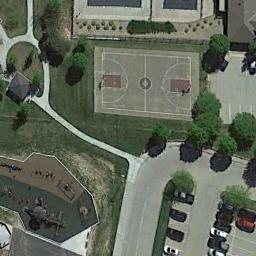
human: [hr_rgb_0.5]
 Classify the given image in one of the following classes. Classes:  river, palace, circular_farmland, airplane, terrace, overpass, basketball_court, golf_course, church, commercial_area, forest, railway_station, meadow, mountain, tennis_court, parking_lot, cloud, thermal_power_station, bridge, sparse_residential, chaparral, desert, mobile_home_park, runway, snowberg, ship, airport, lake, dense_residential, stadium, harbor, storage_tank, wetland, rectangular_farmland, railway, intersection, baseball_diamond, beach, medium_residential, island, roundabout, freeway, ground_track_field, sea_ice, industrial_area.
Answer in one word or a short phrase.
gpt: basketball_court